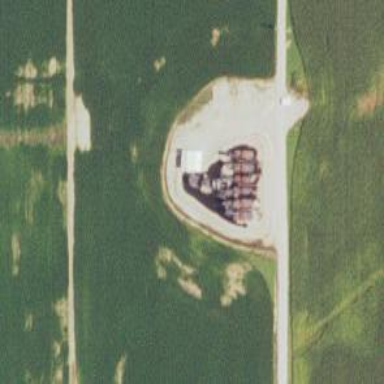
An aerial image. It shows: Storage tank that is man-made.